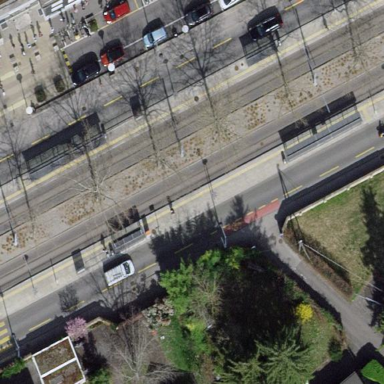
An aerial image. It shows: Concrete platform with shelter for public transport at railway platform.